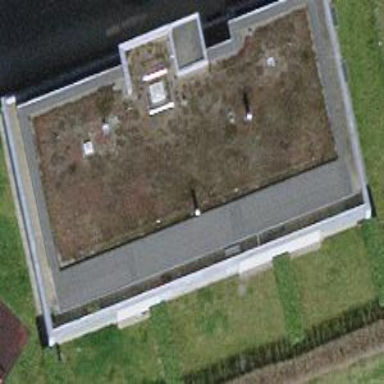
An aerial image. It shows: Flat-roofed building.